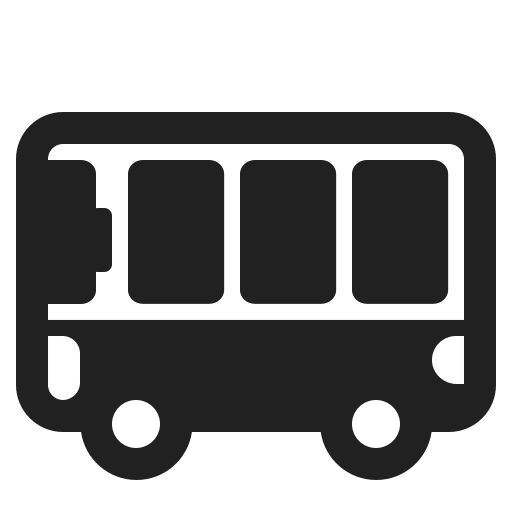
bus high contrast